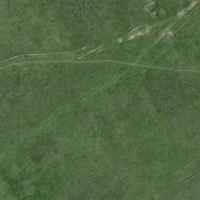
EUNIS habitat code: 23
Species observed at this site:
Anthus trivialis
Alauda arvensis
Anthus pratensis
Motacilla alba
Anthus spinoletta